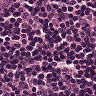
Metastatic tissue present: no